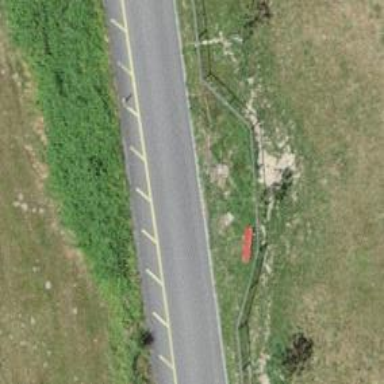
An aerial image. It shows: Red bench.